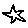
Label: star